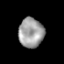
Tissue: prostate
Cell type: T cells
Senescence score: 0.345
Nuclear area (px): 723
Mean DAPI intensity: 158.781